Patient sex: M
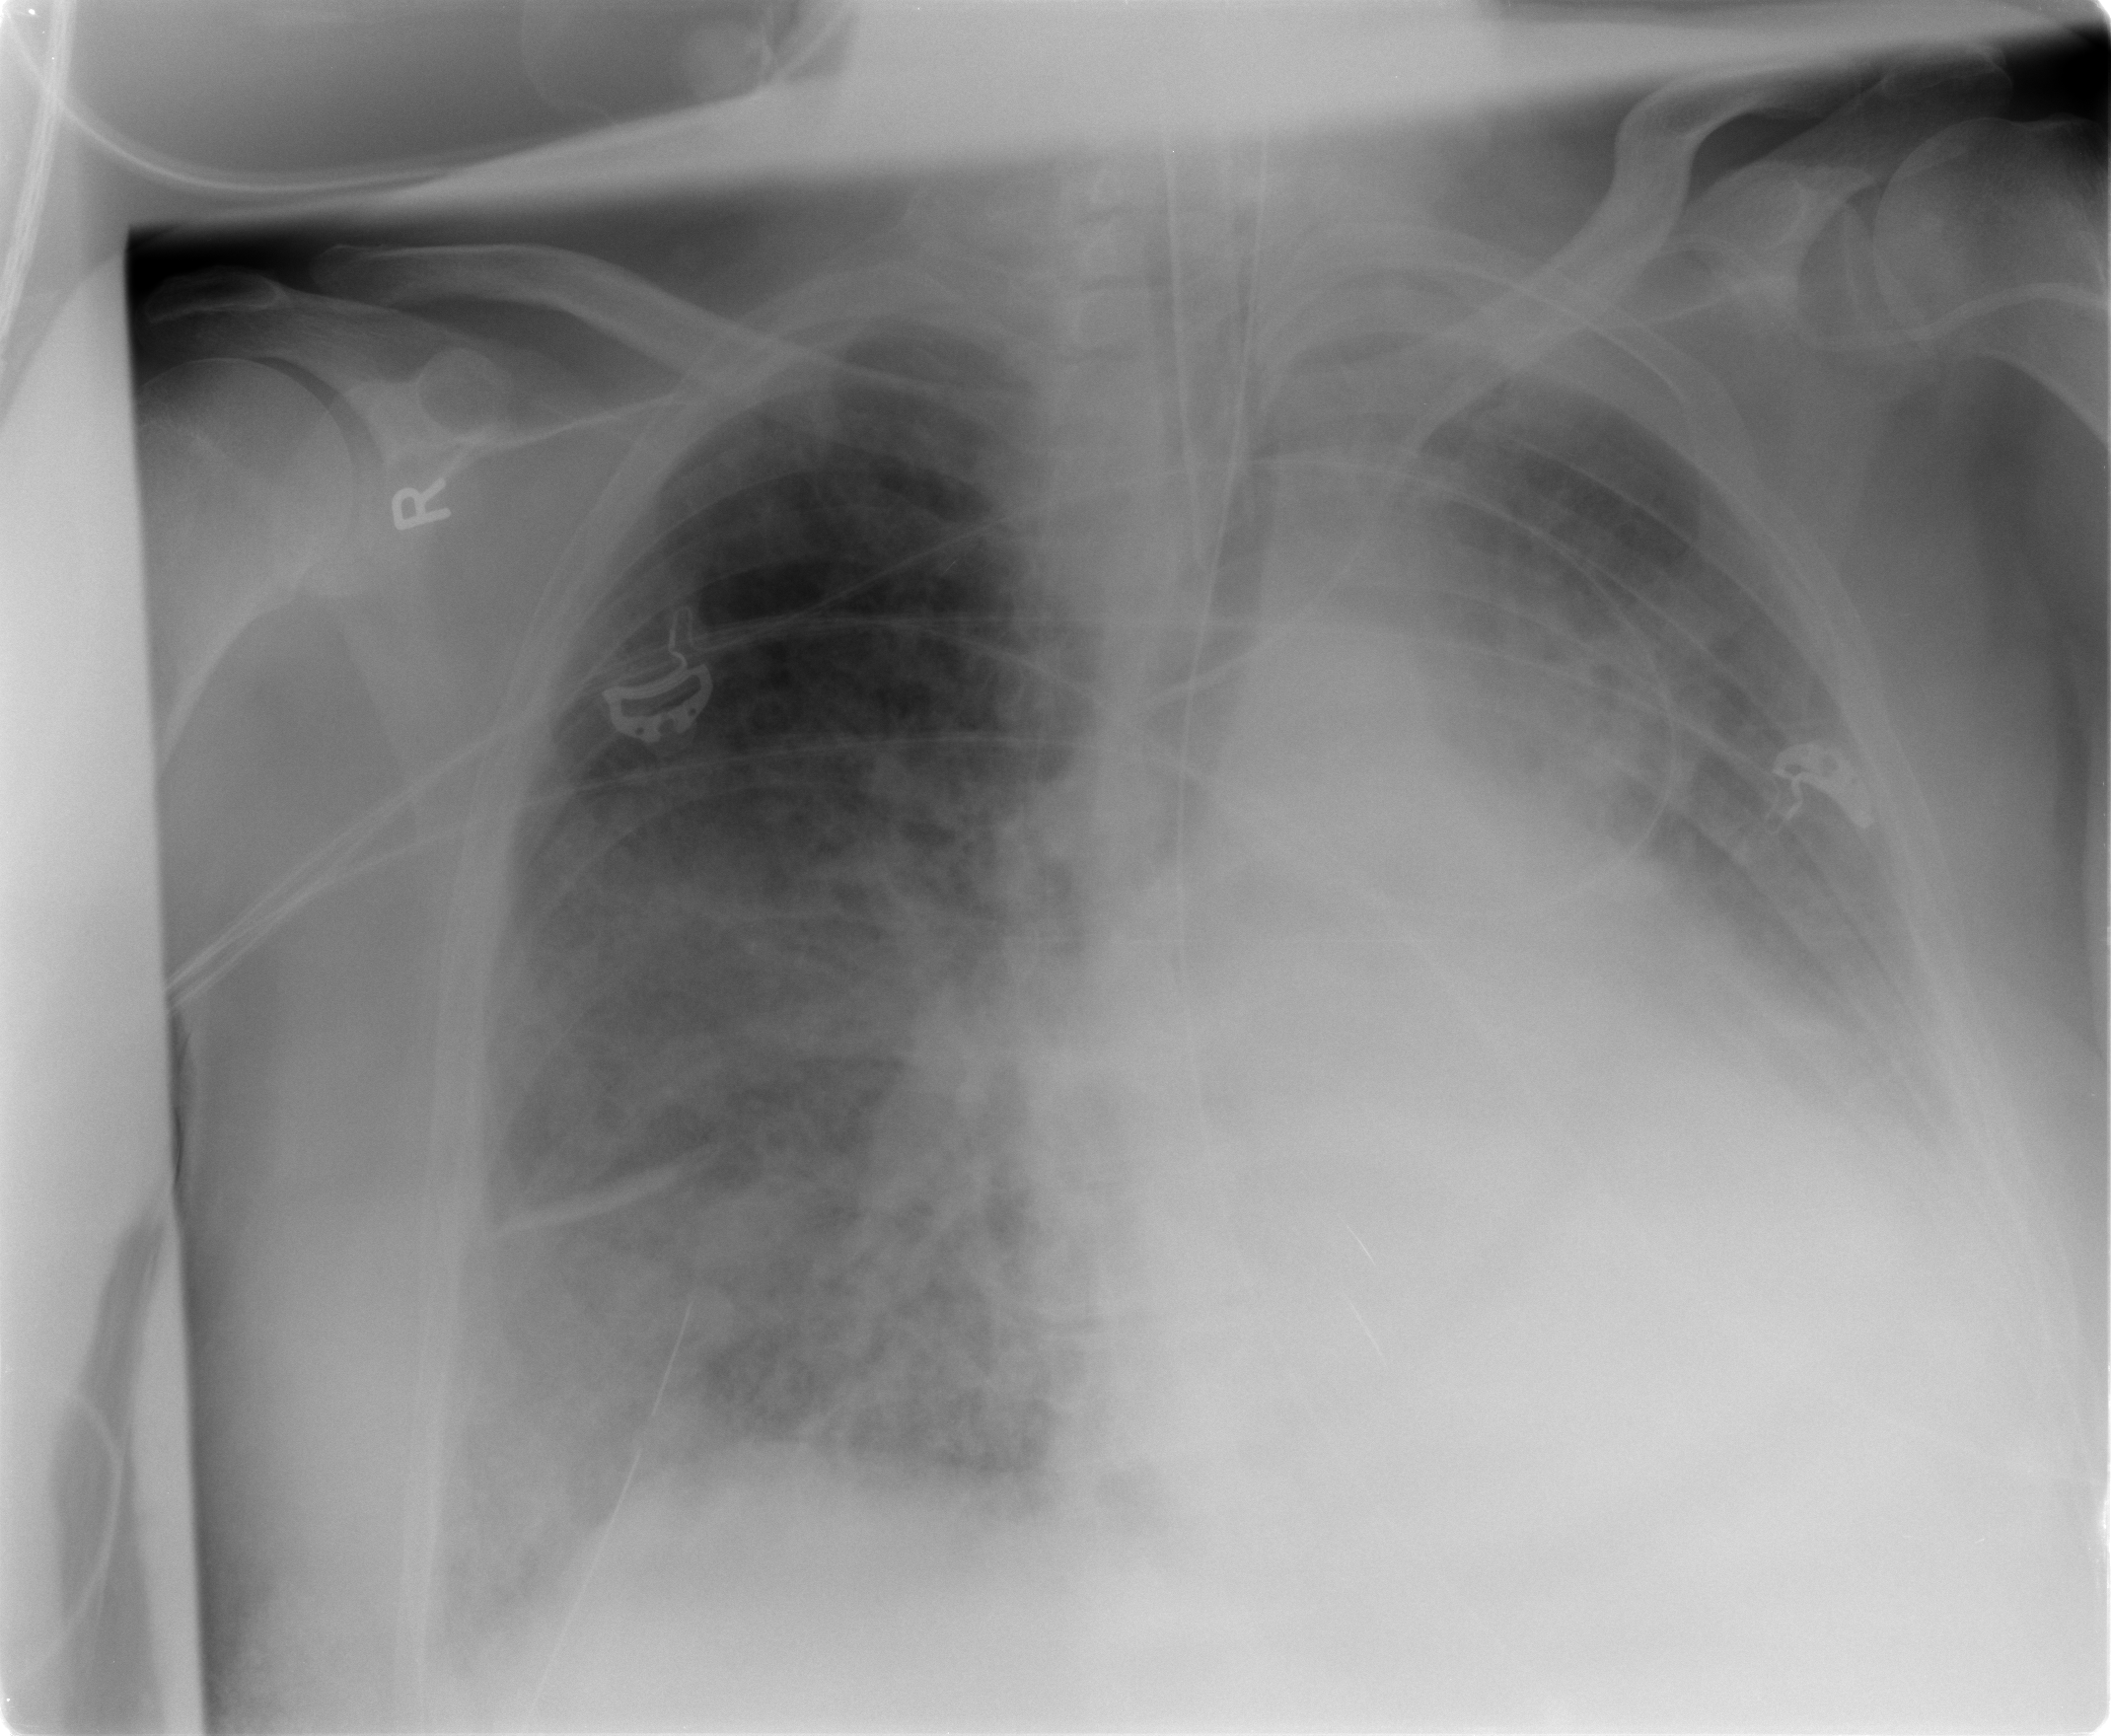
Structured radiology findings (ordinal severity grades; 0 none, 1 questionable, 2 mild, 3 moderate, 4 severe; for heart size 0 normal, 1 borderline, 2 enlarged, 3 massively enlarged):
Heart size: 2
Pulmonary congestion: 2
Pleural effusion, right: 2
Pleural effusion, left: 3
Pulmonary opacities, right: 3
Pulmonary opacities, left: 3
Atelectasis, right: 2
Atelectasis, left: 2